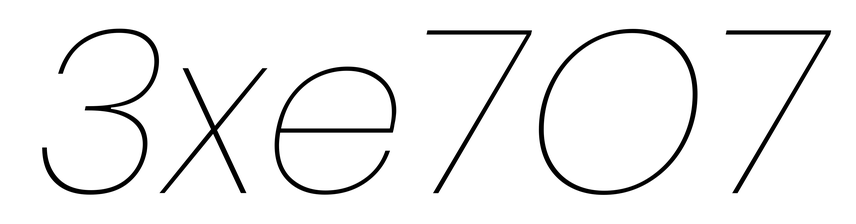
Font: Poppins-ThinItalic